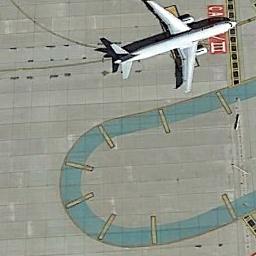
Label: airplane